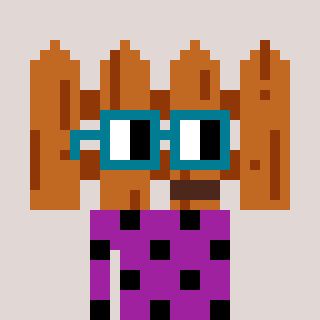
a pixel art character with square dark green glasses, a fence-shaped head and a magenta-colored body on a warm background